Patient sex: M
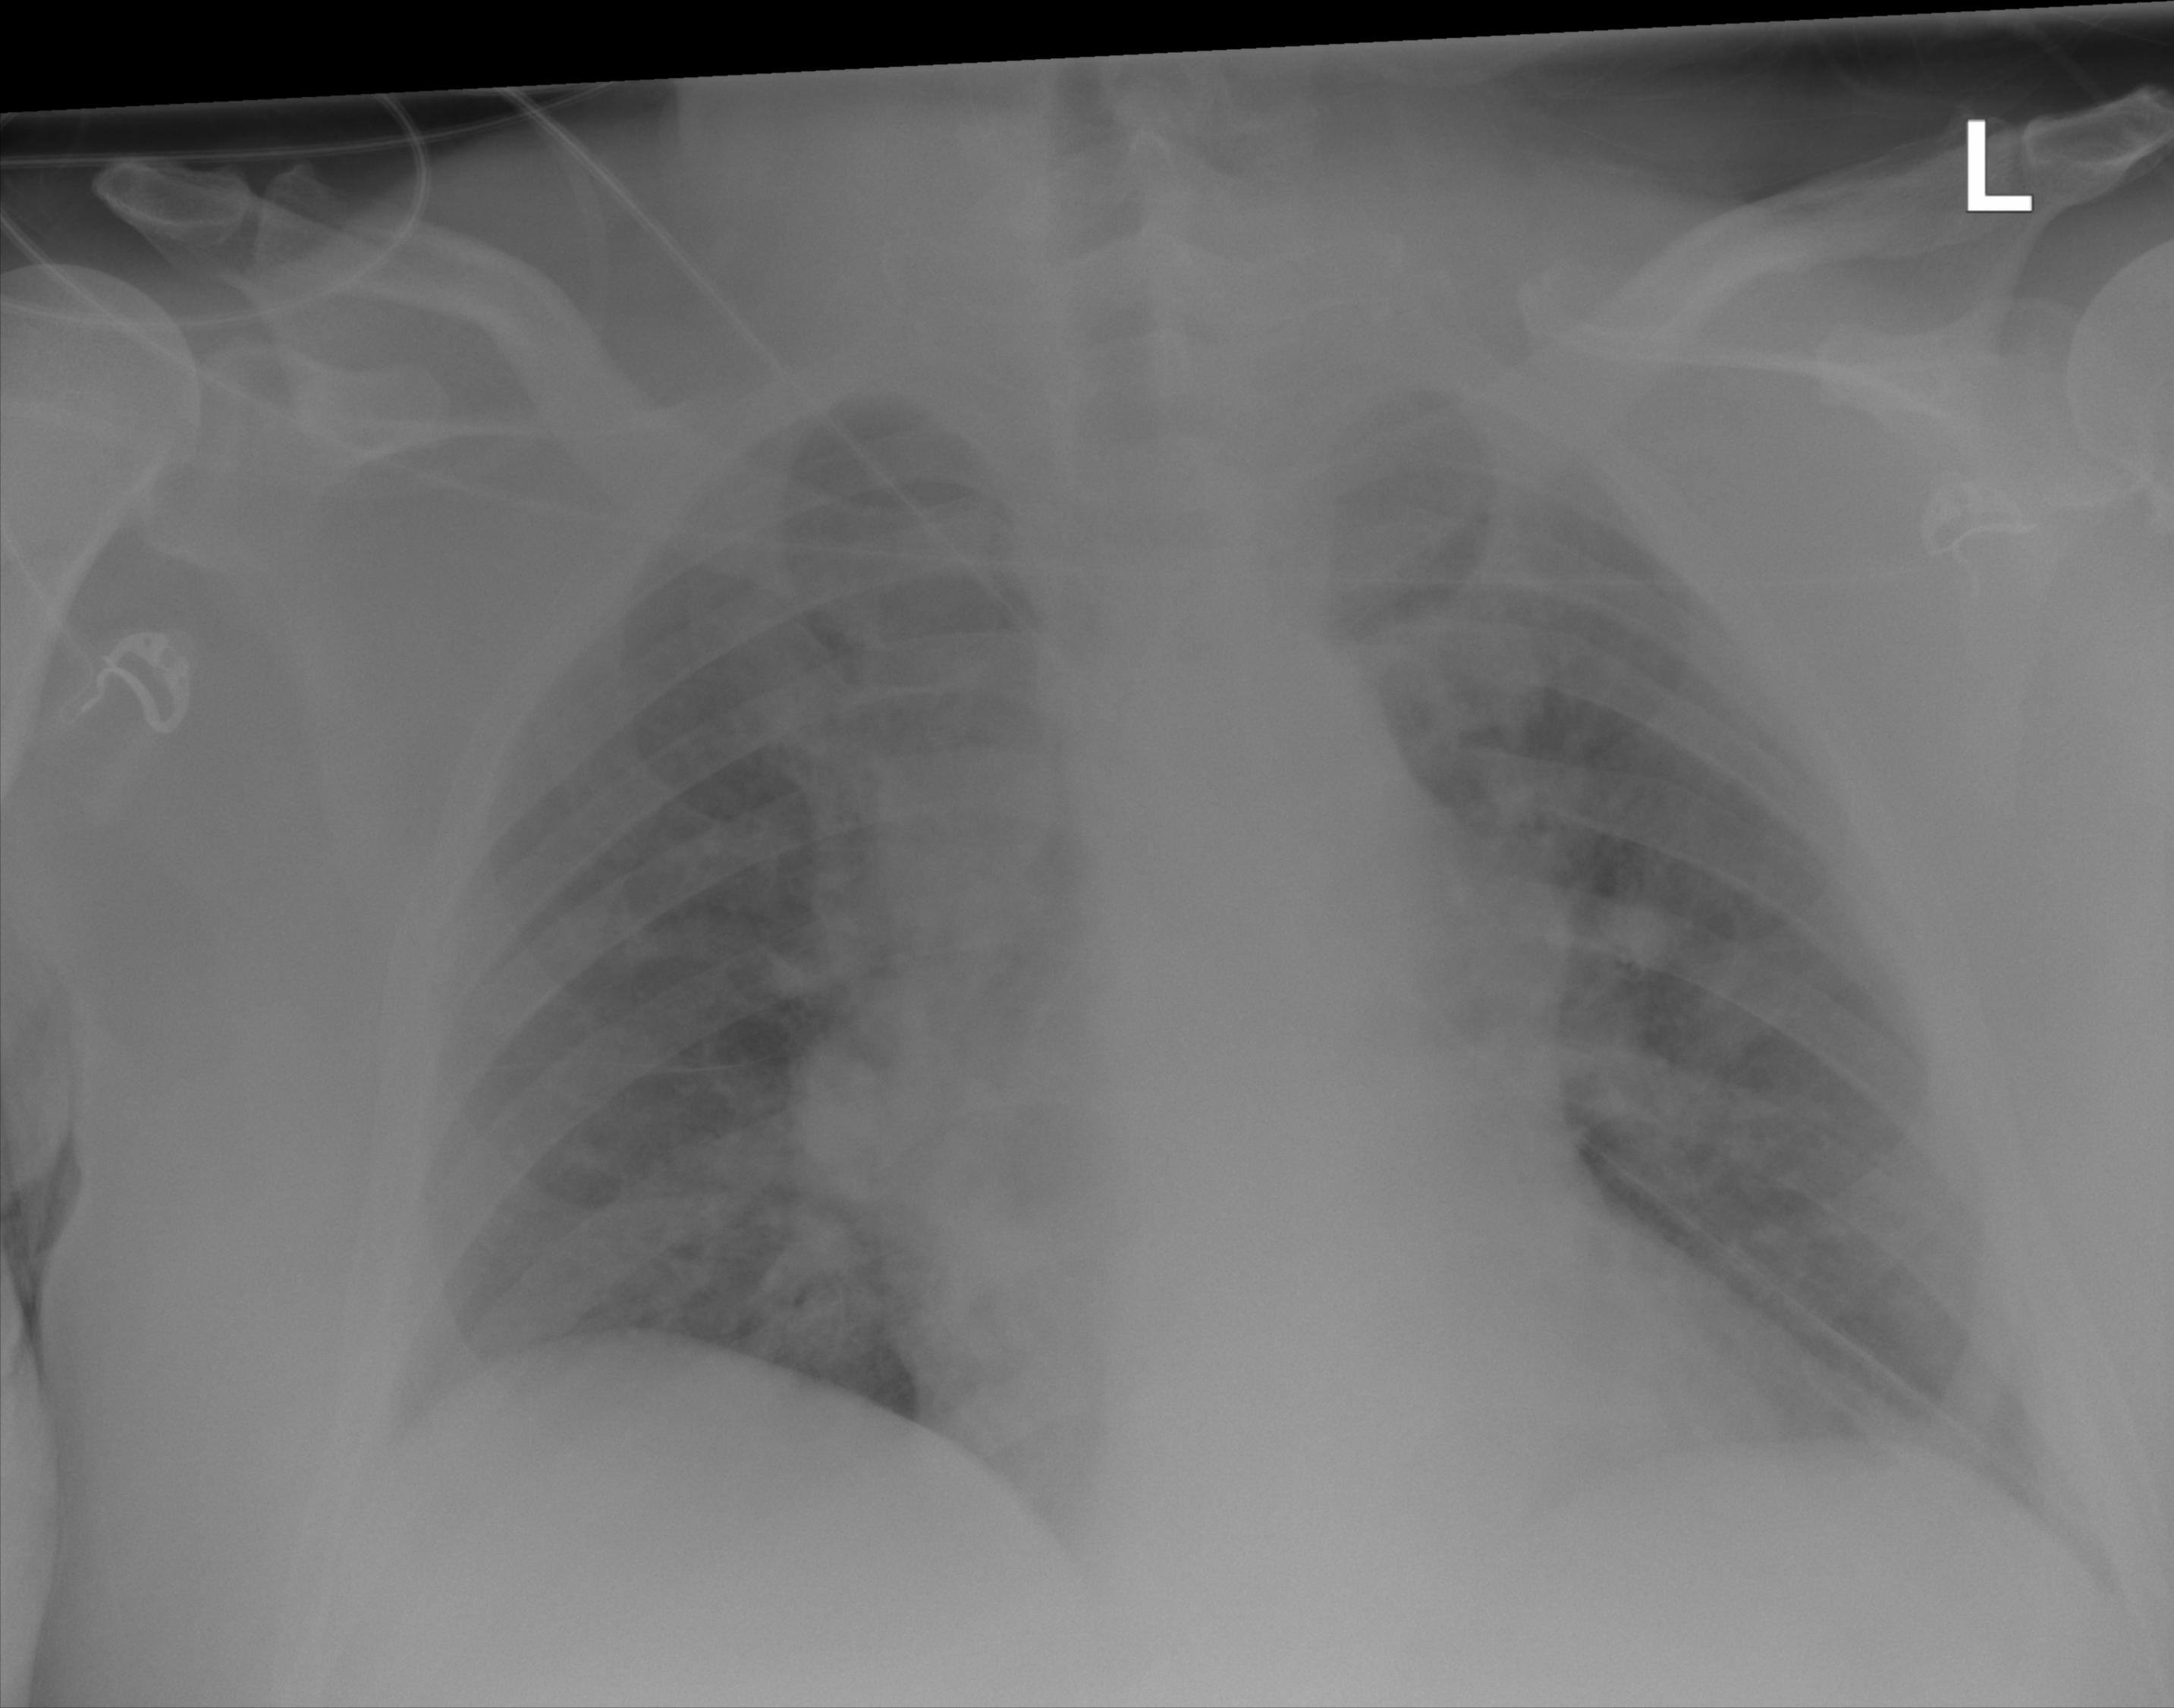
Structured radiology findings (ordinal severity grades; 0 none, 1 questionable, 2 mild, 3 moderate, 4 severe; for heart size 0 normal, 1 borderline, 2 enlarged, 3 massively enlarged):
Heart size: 2
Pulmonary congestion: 2
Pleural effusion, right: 0
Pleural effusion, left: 0
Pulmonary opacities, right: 2
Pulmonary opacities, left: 2
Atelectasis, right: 0
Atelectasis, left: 0